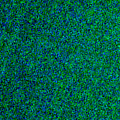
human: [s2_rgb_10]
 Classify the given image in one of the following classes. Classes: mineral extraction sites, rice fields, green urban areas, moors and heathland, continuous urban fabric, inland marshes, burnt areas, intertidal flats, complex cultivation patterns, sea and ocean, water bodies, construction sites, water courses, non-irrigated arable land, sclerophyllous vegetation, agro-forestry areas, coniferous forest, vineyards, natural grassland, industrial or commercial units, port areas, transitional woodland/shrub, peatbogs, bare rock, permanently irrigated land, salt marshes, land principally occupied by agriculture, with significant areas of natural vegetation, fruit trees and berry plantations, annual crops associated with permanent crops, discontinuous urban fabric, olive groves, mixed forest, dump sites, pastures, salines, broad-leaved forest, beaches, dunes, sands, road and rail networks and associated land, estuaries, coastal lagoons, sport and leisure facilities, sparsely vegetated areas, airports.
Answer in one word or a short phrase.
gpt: sea and ocean